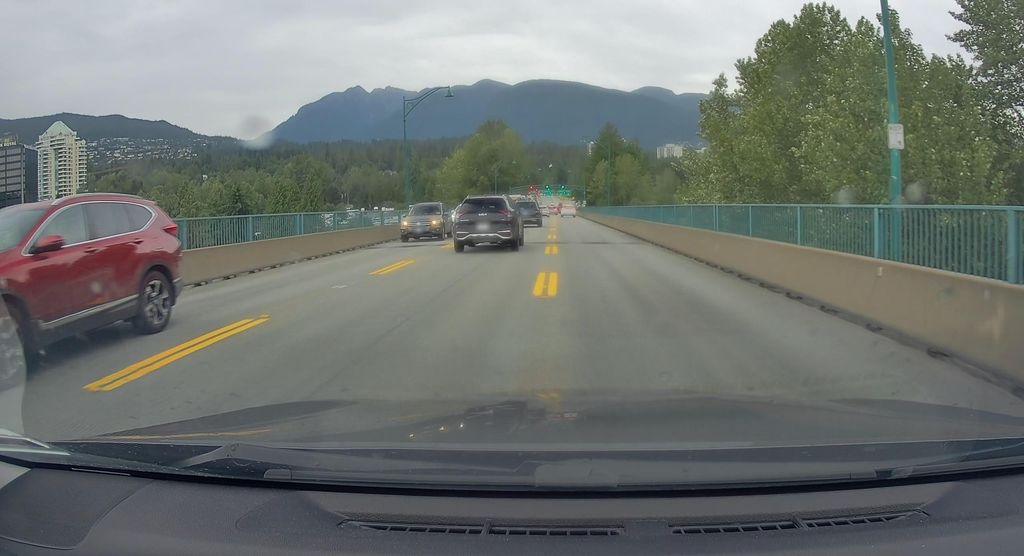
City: vancouver